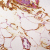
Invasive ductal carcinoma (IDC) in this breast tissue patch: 0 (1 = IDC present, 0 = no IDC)